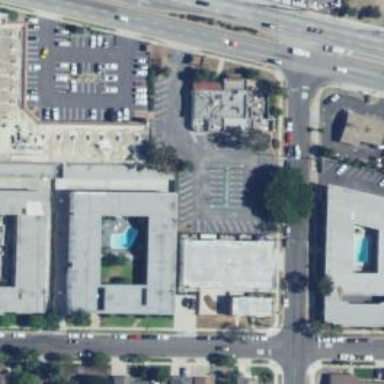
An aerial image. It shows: Retail building.